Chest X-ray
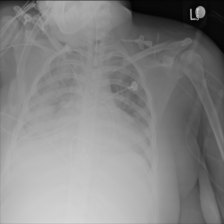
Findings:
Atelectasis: negative
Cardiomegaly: negative
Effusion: negative
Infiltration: negative
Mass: negative
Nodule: negative
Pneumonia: negative
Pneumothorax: negative
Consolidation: negative
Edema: negative
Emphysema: negative
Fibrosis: negative
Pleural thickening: negative
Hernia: negative